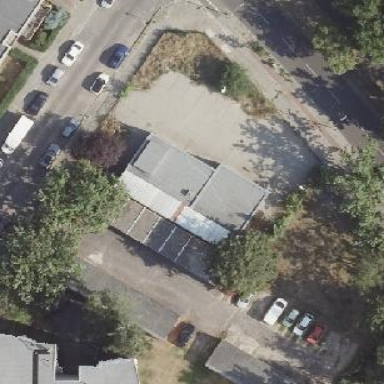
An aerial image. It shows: Commercial building.